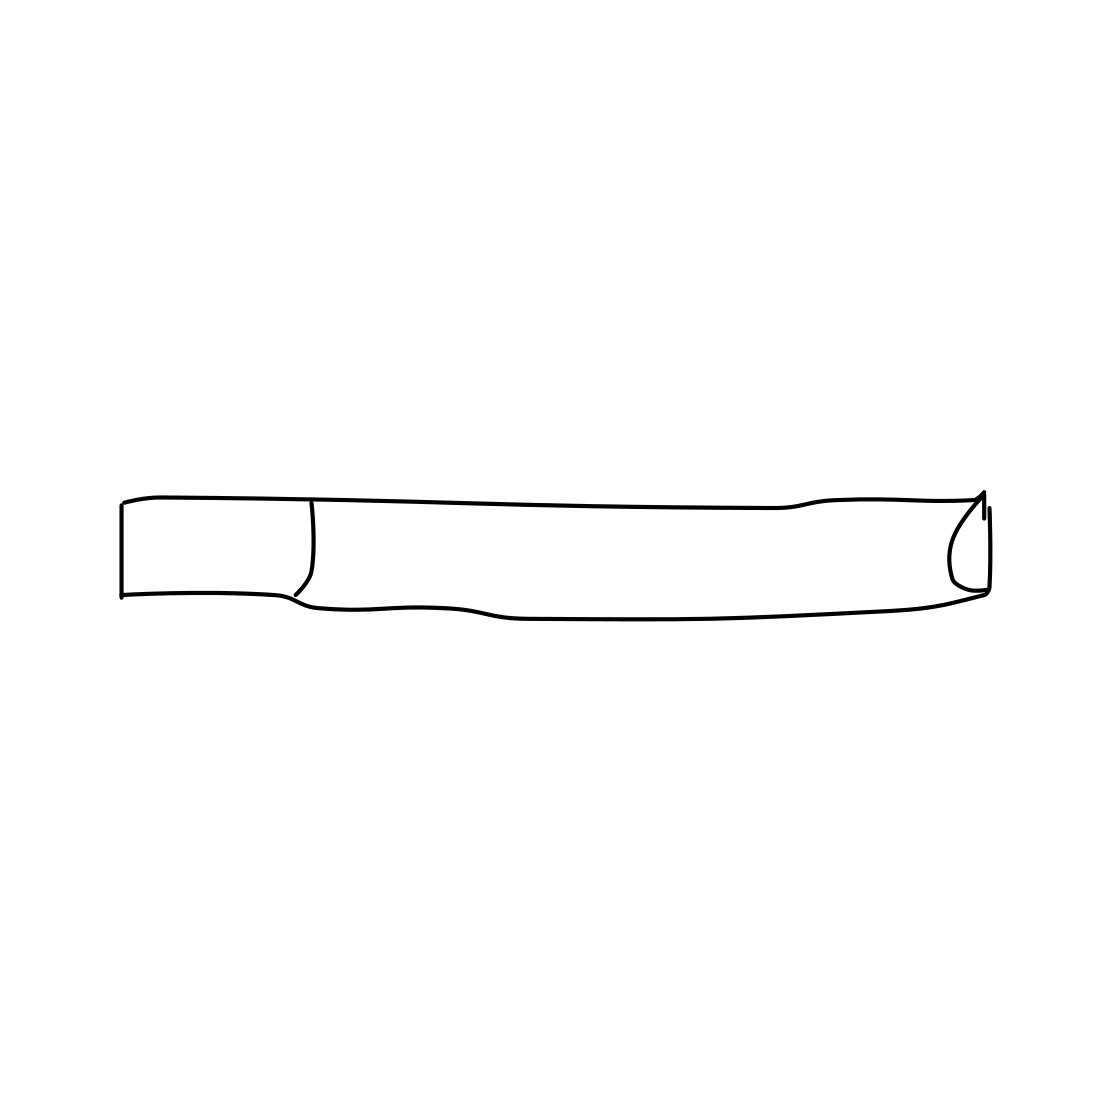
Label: cigarette